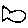
Label: fish